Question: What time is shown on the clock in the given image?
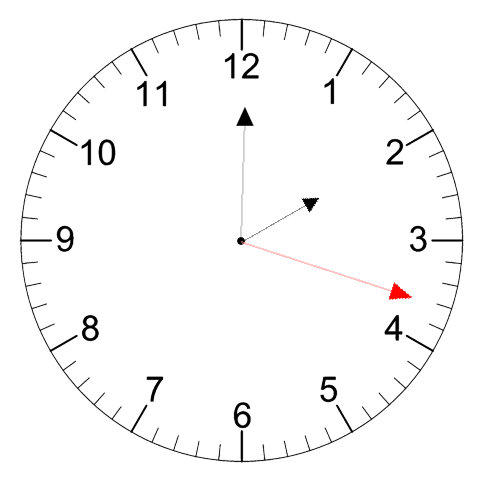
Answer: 02:00:18